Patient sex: M
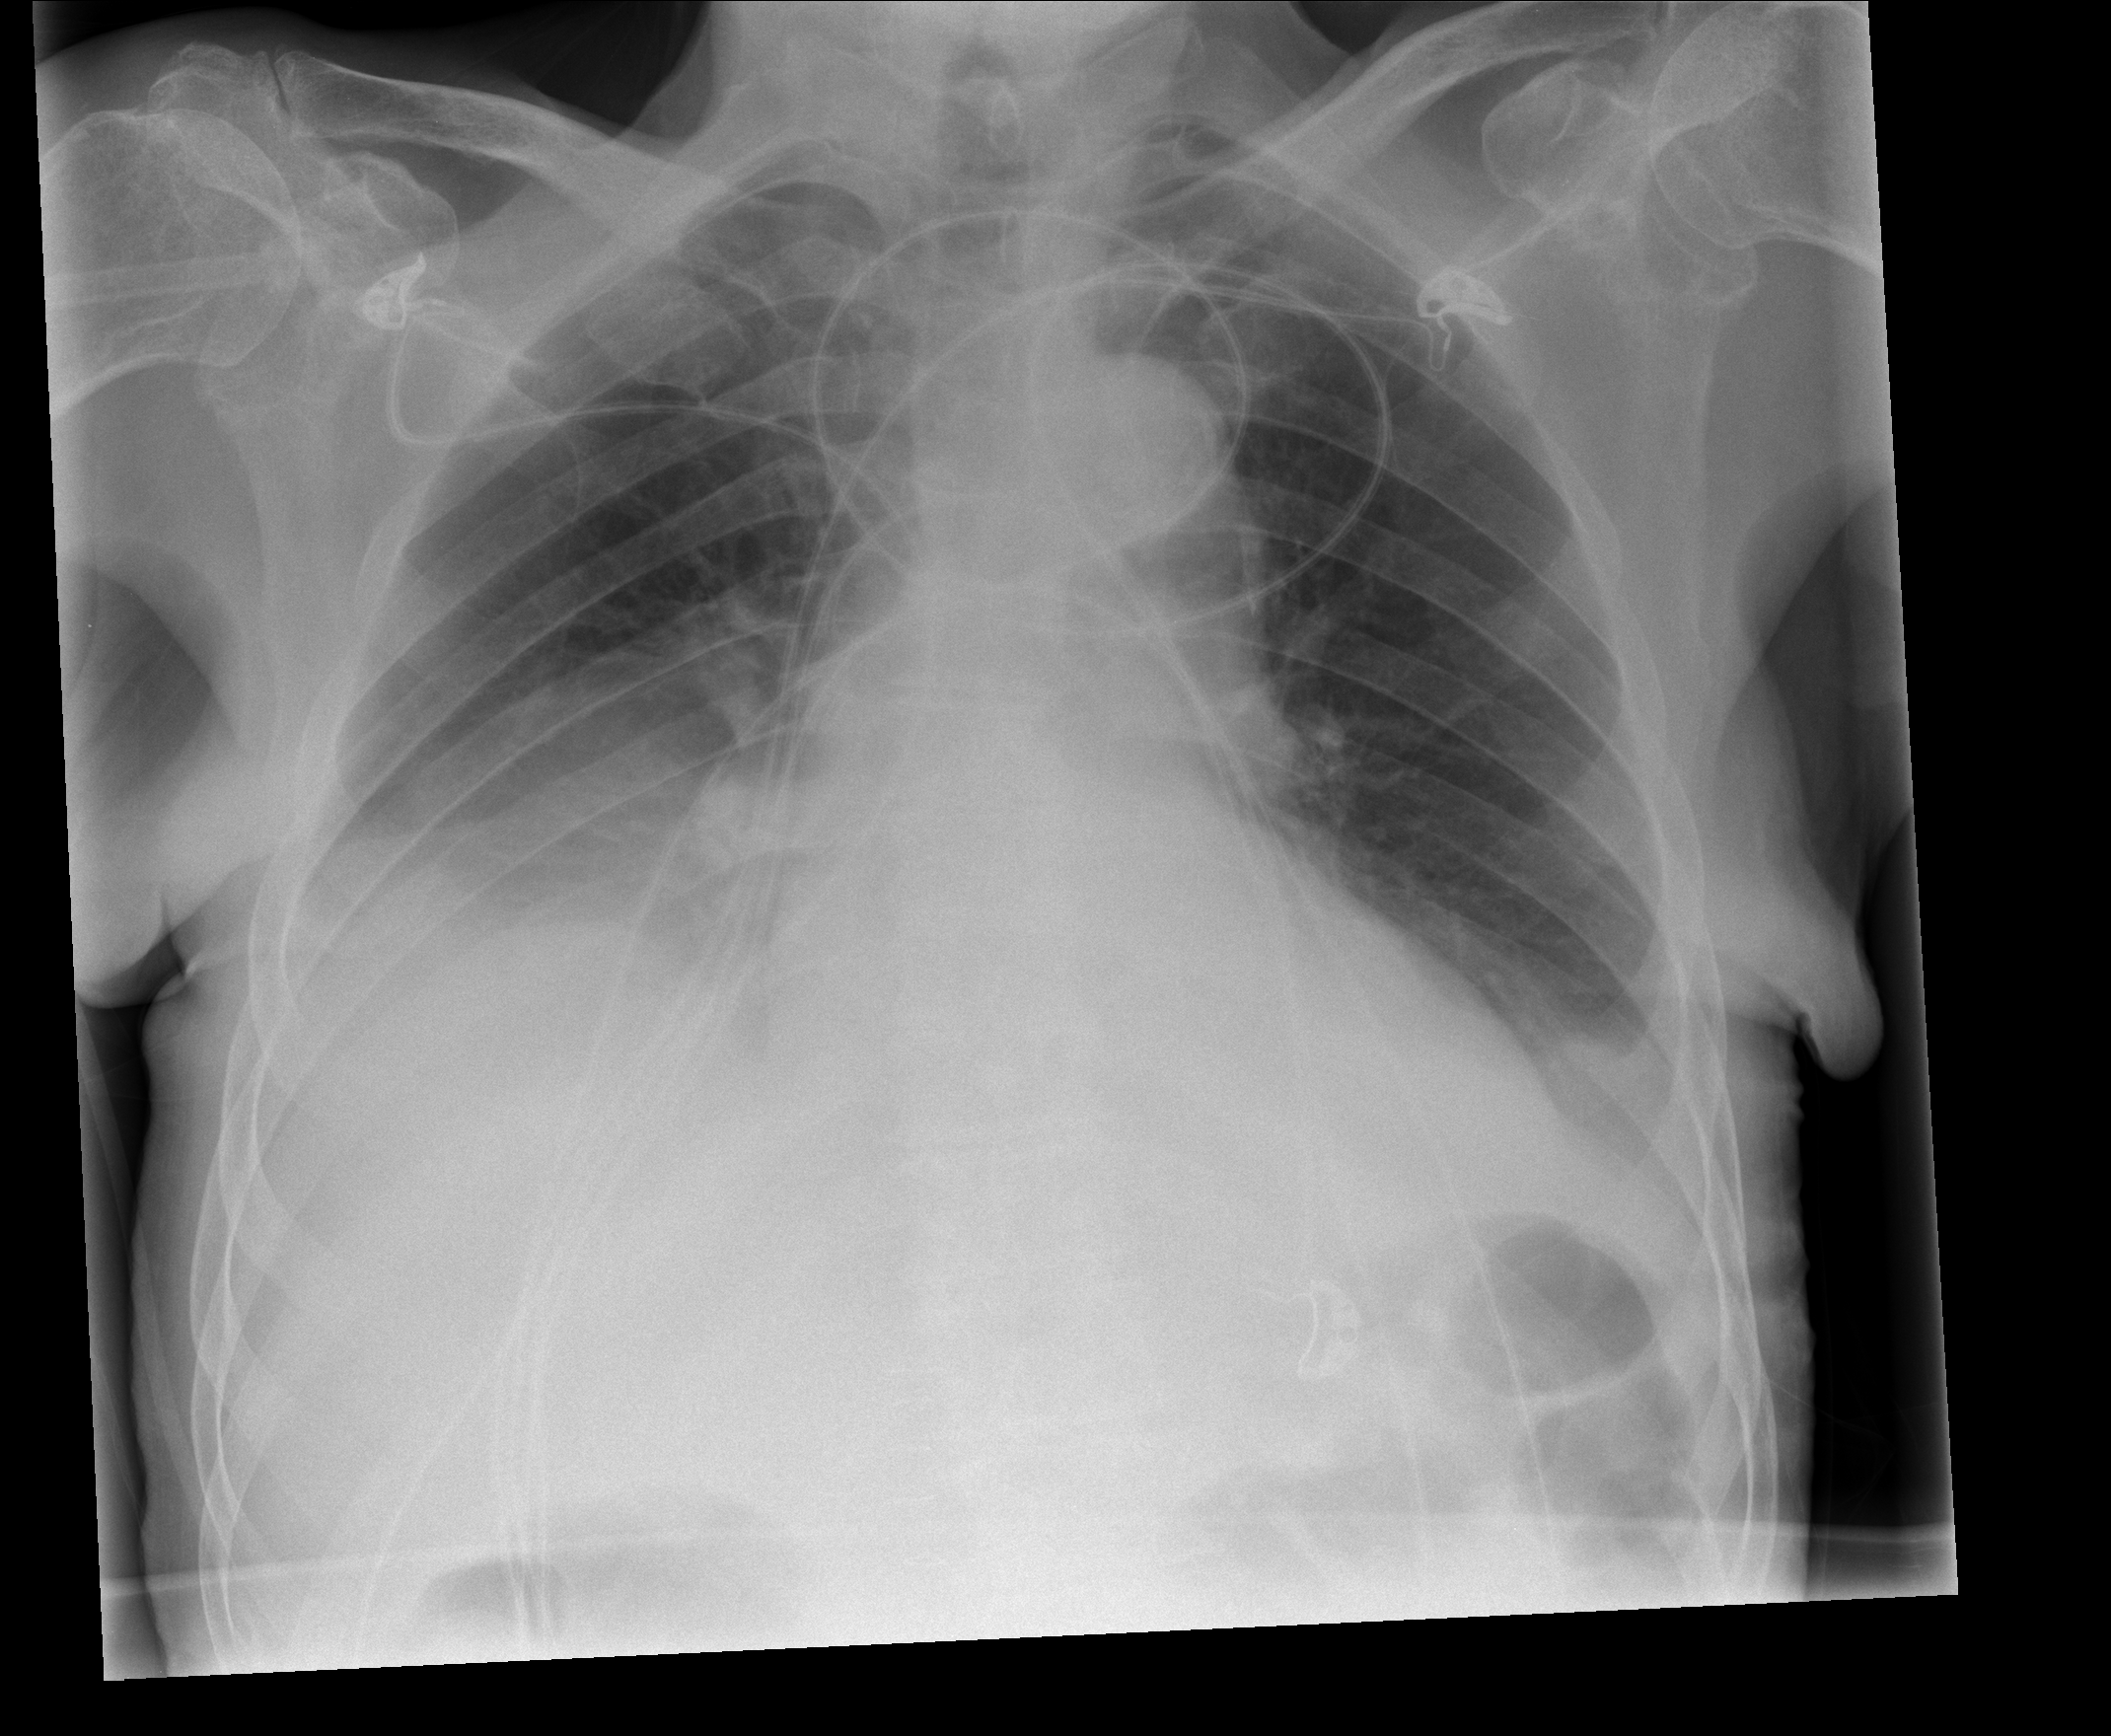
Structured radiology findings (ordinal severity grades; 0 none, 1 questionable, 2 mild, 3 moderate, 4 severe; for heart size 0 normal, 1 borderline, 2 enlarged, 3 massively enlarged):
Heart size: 0
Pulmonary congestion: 0
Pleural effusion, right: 2
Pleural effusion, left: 2
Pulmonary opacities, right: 0
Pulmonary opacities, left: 0
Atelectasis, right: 2
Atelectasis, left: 2